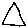
Label: triangle